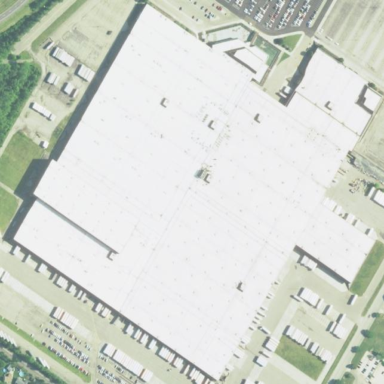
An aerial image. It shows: Warehouse building.